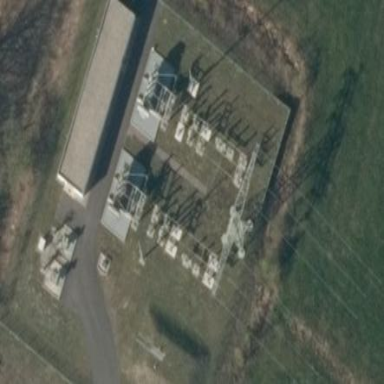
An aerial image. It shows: Outdoor distribution substation protected by fence.